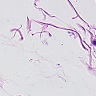
Metastatic tissue present: no